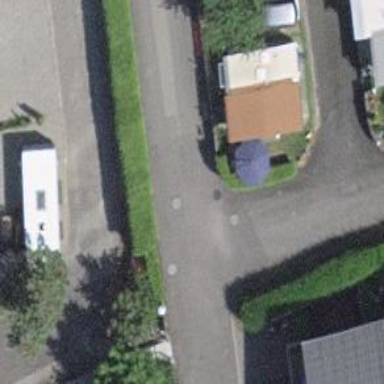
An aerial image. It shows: Road with steps.